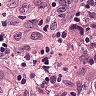
Metastatic tissue present: yes